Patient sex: M
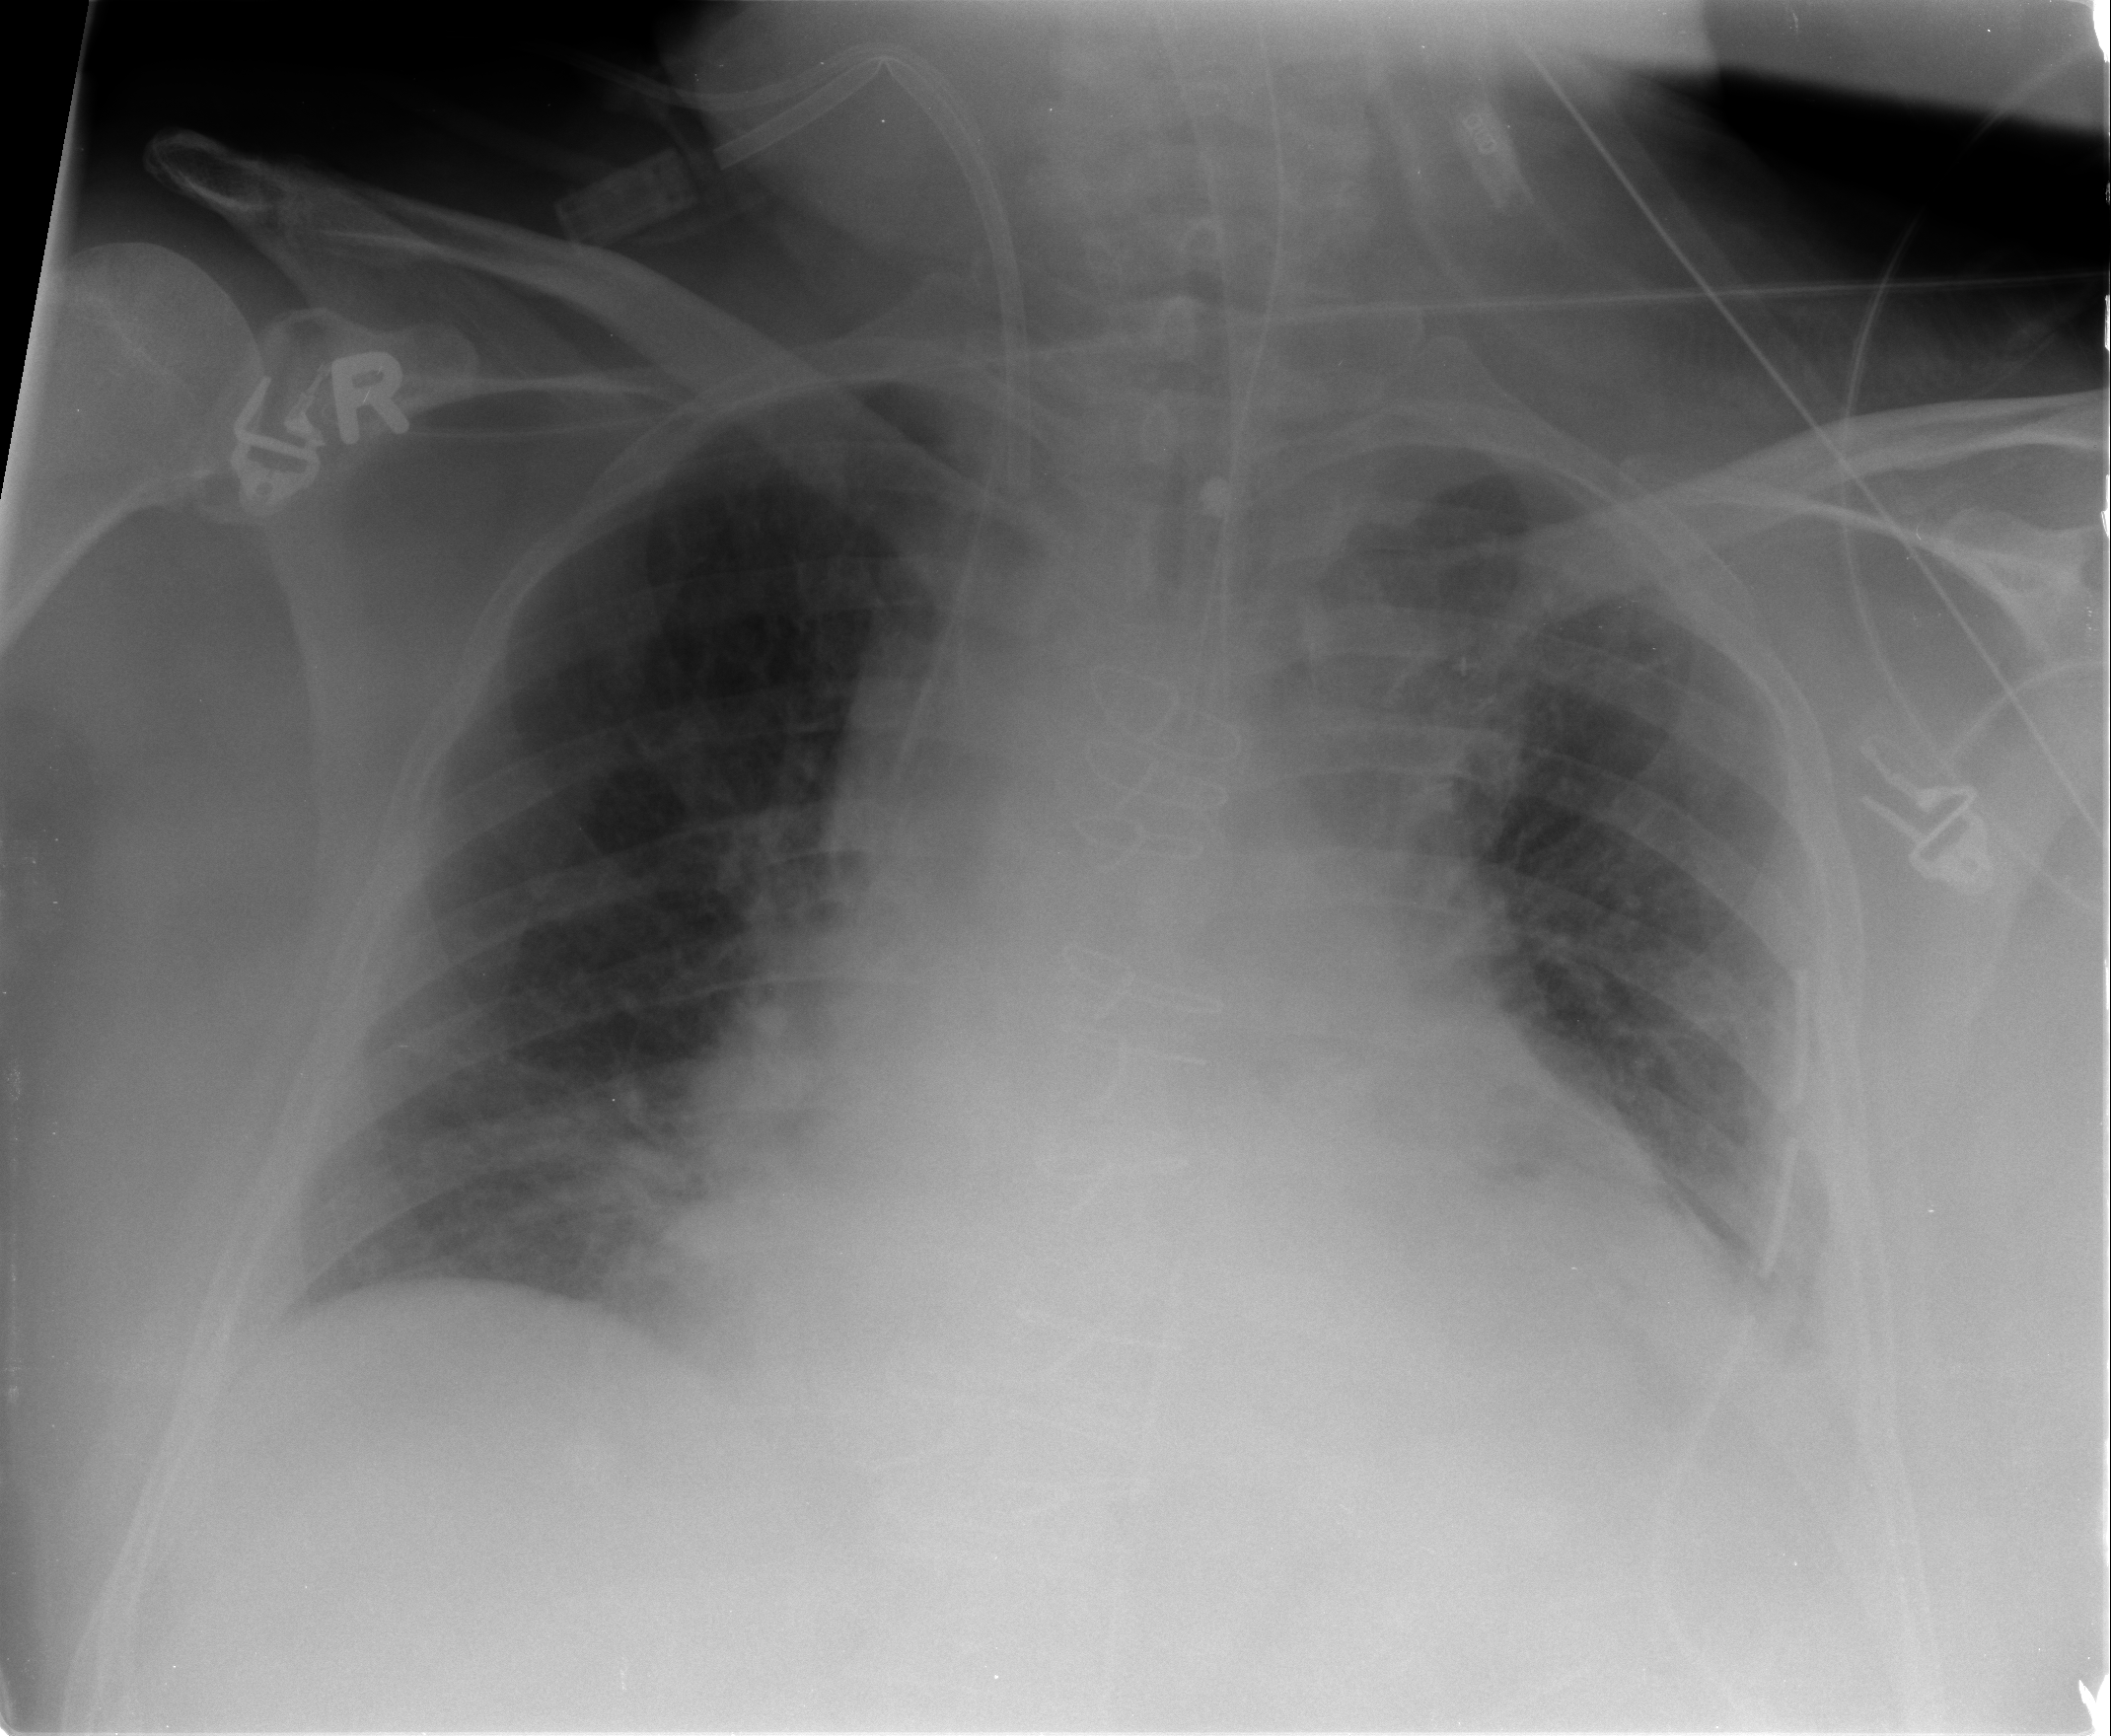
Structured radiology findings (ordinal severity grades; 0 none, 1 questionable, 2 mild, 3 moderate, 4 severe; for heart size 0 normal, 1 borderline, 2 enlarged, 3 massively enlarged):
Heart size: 2
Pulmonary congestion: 2
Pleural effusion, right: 0
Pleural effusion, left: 2
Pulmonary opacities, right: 0
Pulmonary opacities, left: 1
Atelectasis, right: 2
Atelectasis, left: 2